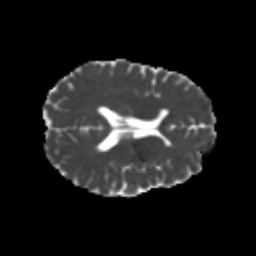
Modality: MD
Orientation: axial
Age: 23
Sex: female
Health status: healthy
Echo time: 0.074 s